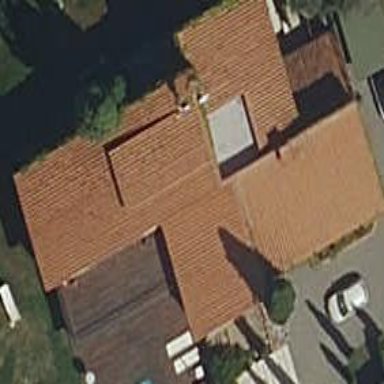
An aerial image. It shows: Simple house.